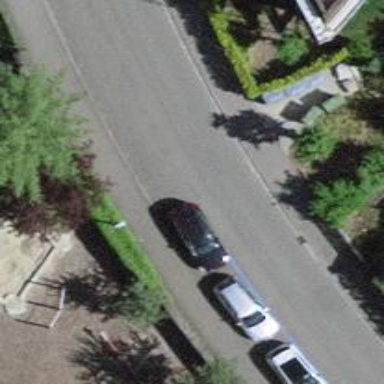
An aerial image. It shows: Smoothly paved residential road.